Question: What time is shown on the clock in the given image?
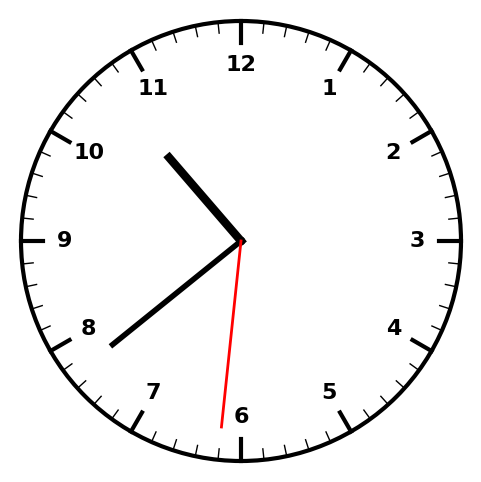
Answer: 10:38:31